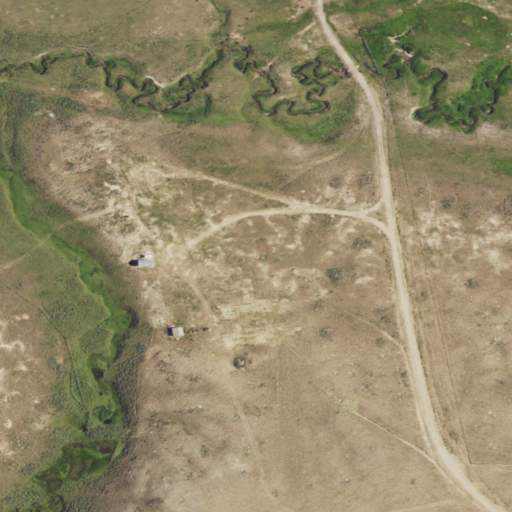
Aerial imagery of valley in Wyoming named Shearing Pens Draw containing shrub, grassland, herbaceous wetlands, woody wetlands, and open development